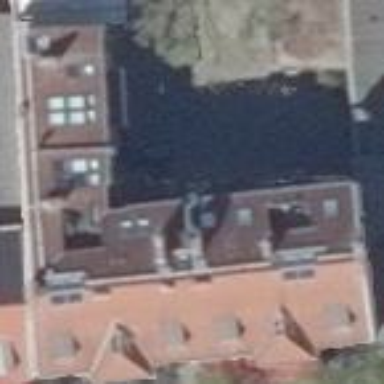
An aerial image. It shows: Image showing building with apartments.